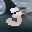
Label: 3